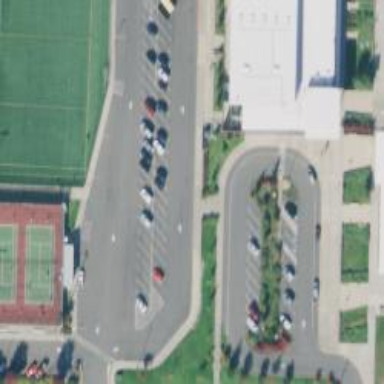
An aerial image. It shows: Parking space.